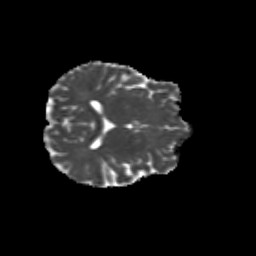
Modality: MD
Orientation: axial
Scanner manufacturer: siemens
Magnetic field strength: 3 T
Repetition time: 9.2 s
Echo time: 0.084 s